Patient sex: M
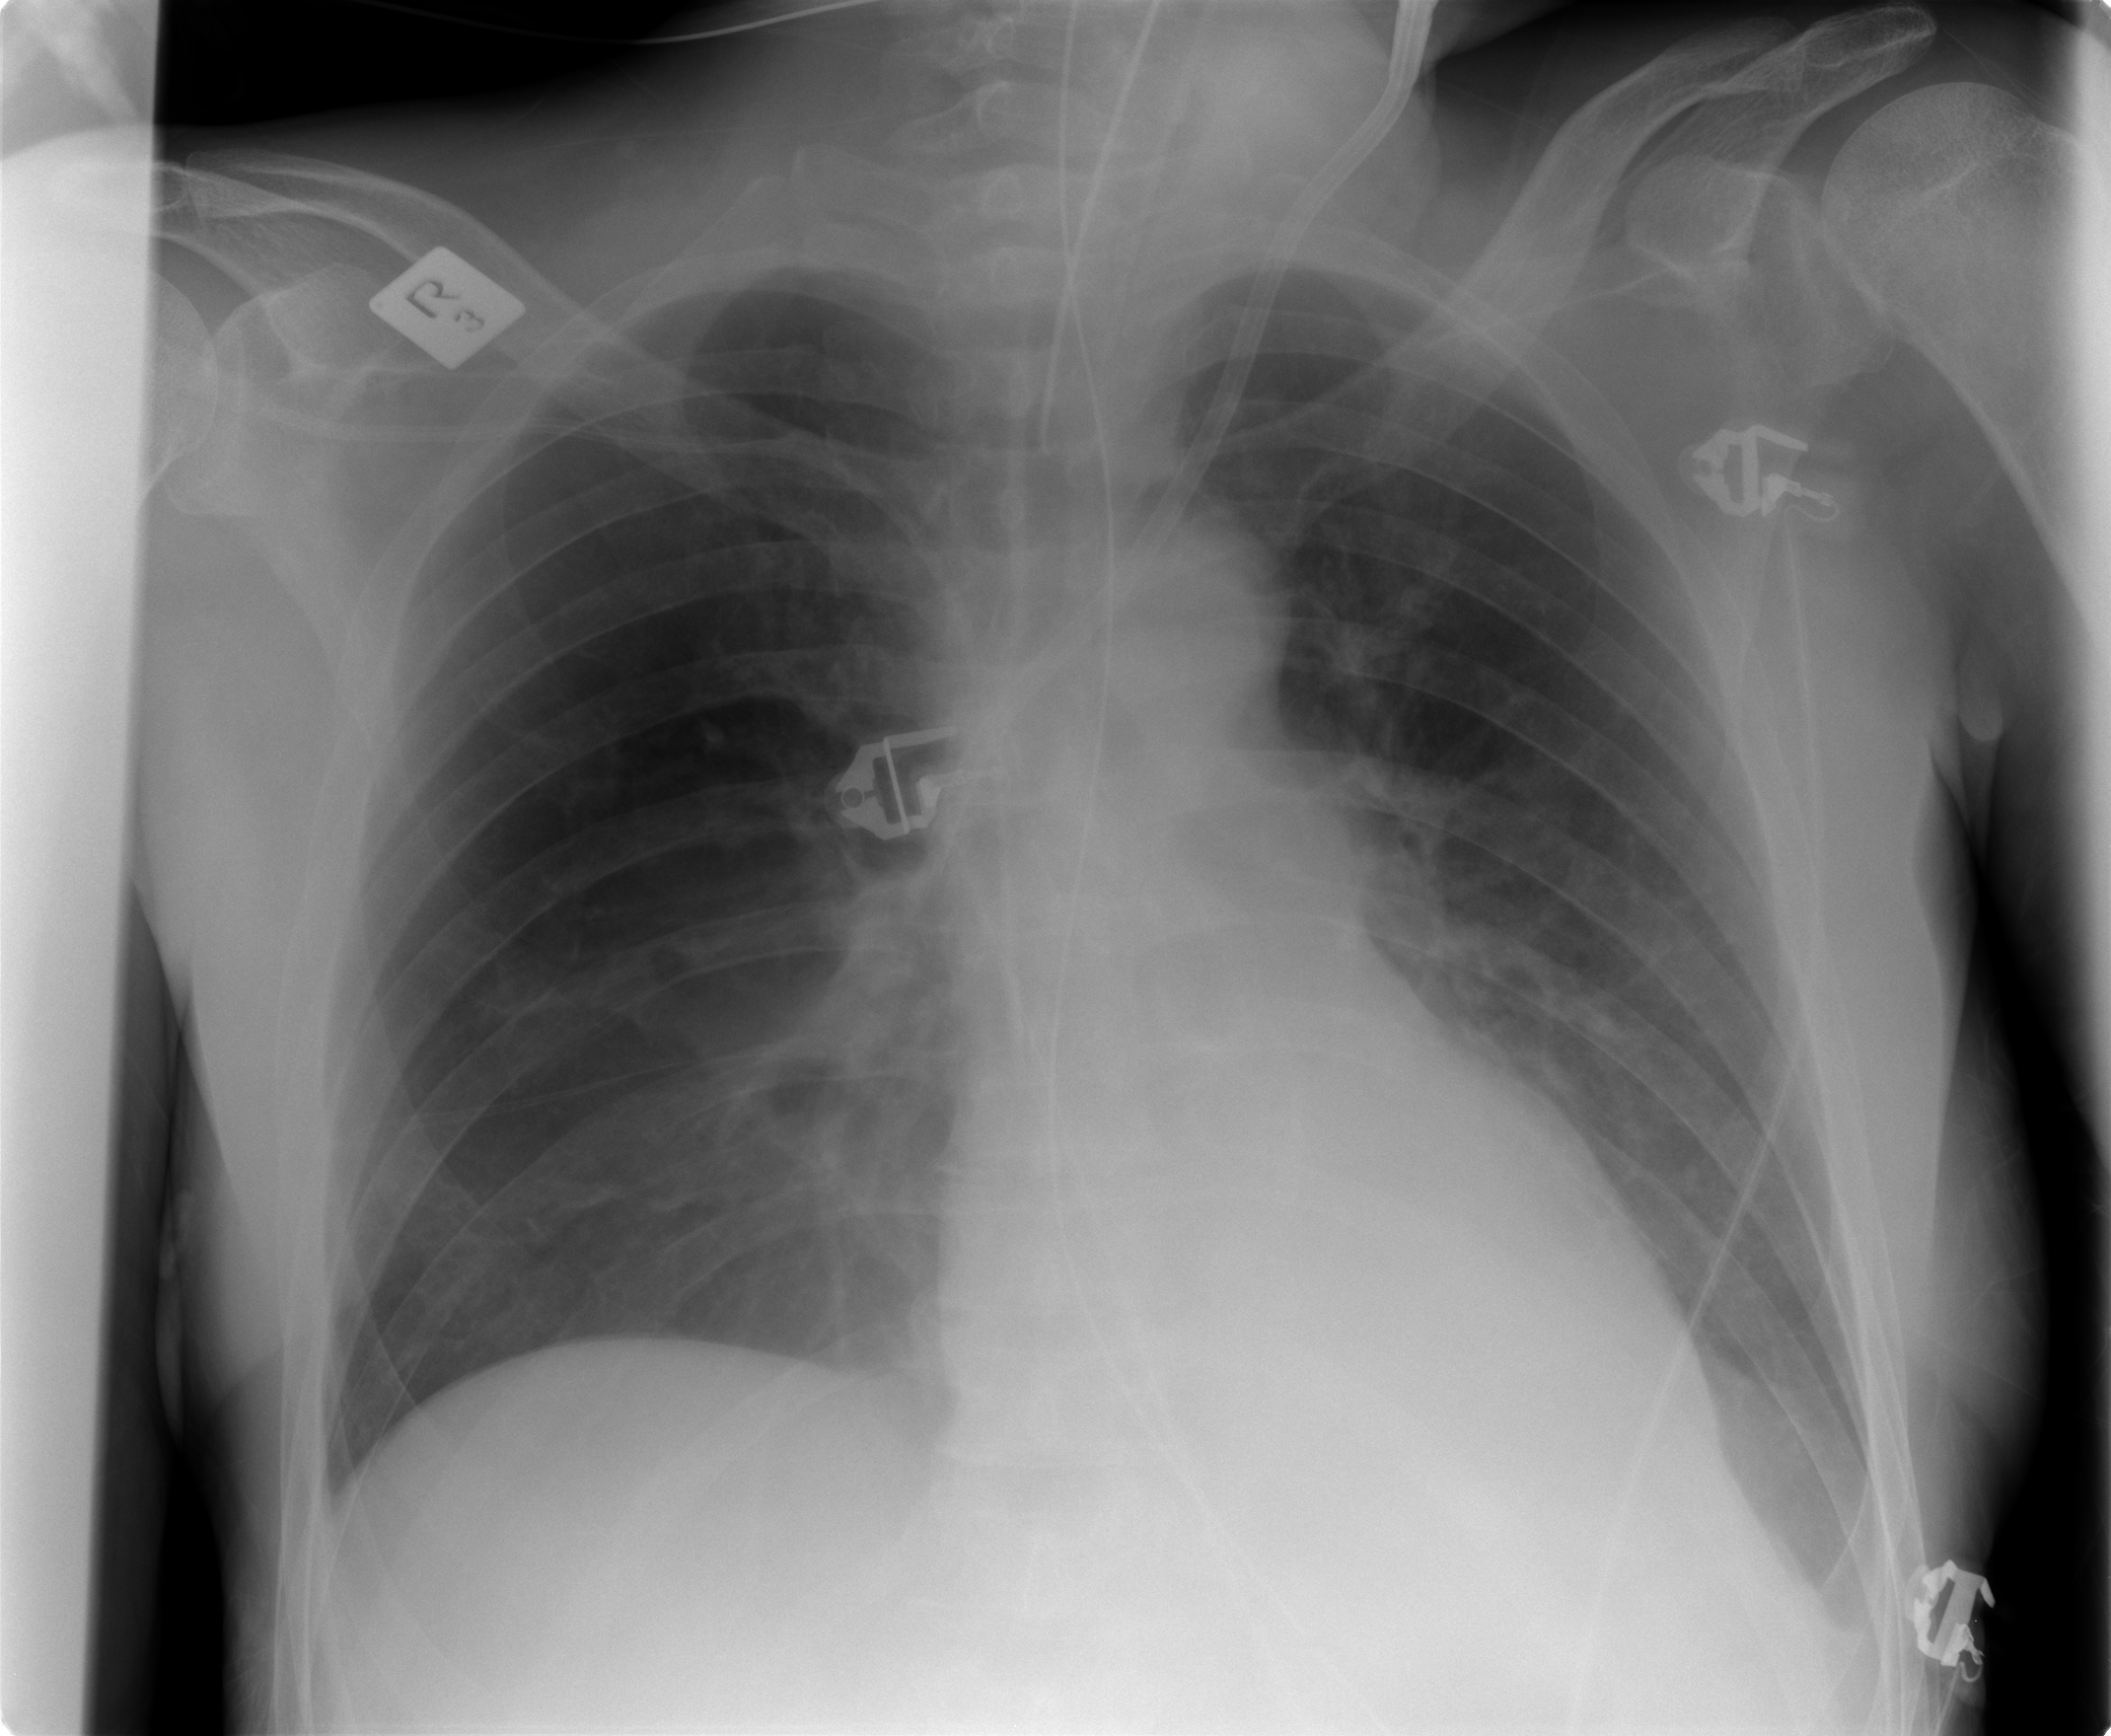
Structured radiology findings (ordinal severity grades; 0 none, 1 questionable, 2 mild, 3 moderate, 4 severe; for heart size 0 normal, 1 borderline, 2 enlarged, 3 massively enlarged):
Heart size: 0
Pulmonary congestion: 1
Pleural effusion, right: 2
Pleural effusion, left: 2
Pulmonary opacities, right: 0
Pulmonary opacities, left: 0
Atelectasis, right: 2
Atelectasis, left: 2